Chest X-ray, PA view. Patient: 60 years old, sex M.
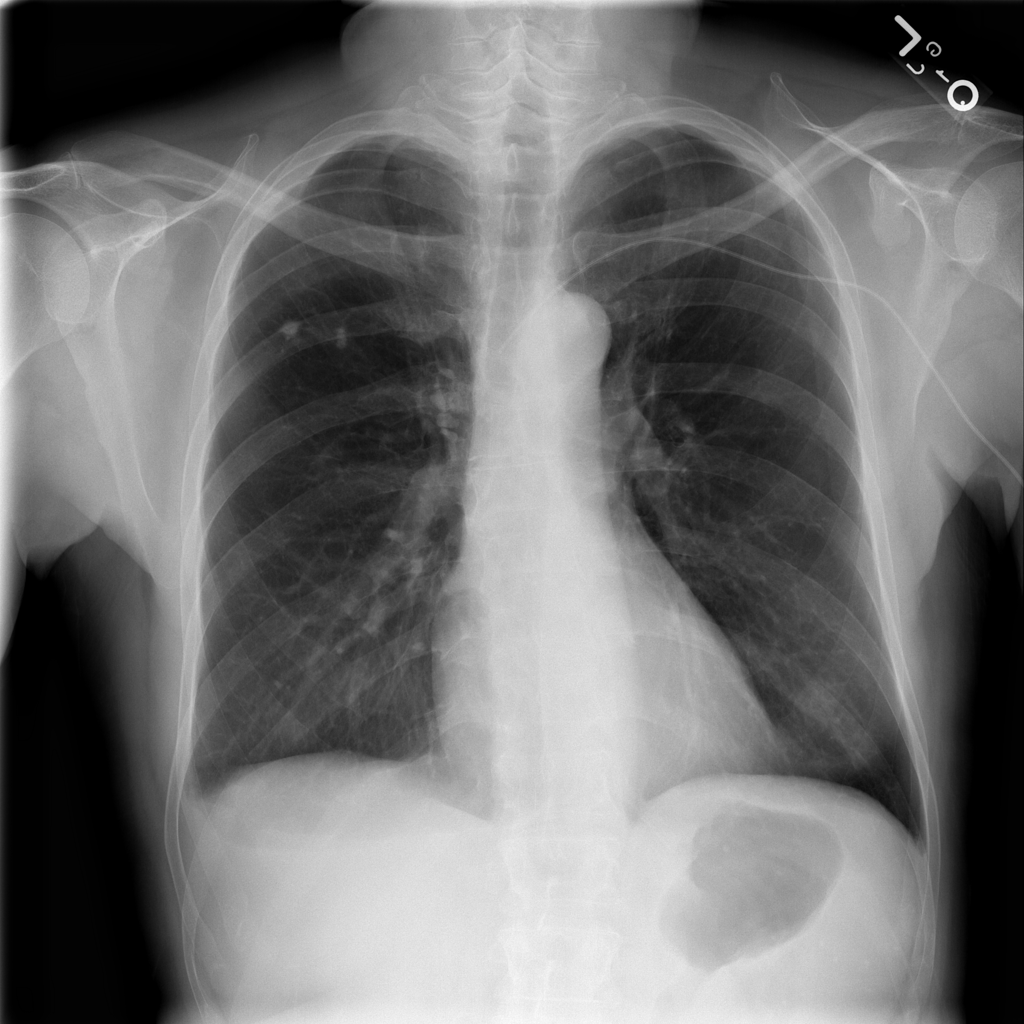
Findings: Emphysema, Infiltration